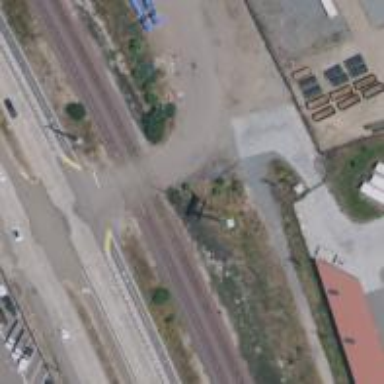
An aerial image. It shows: Railway siding with rails.